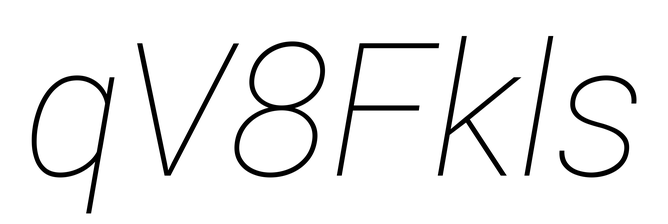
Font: Roboto-Italic_Thin_Italic